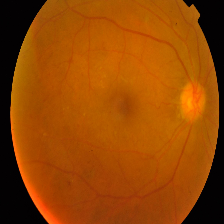
Diabetic retinopathy grade: Proliferative DR